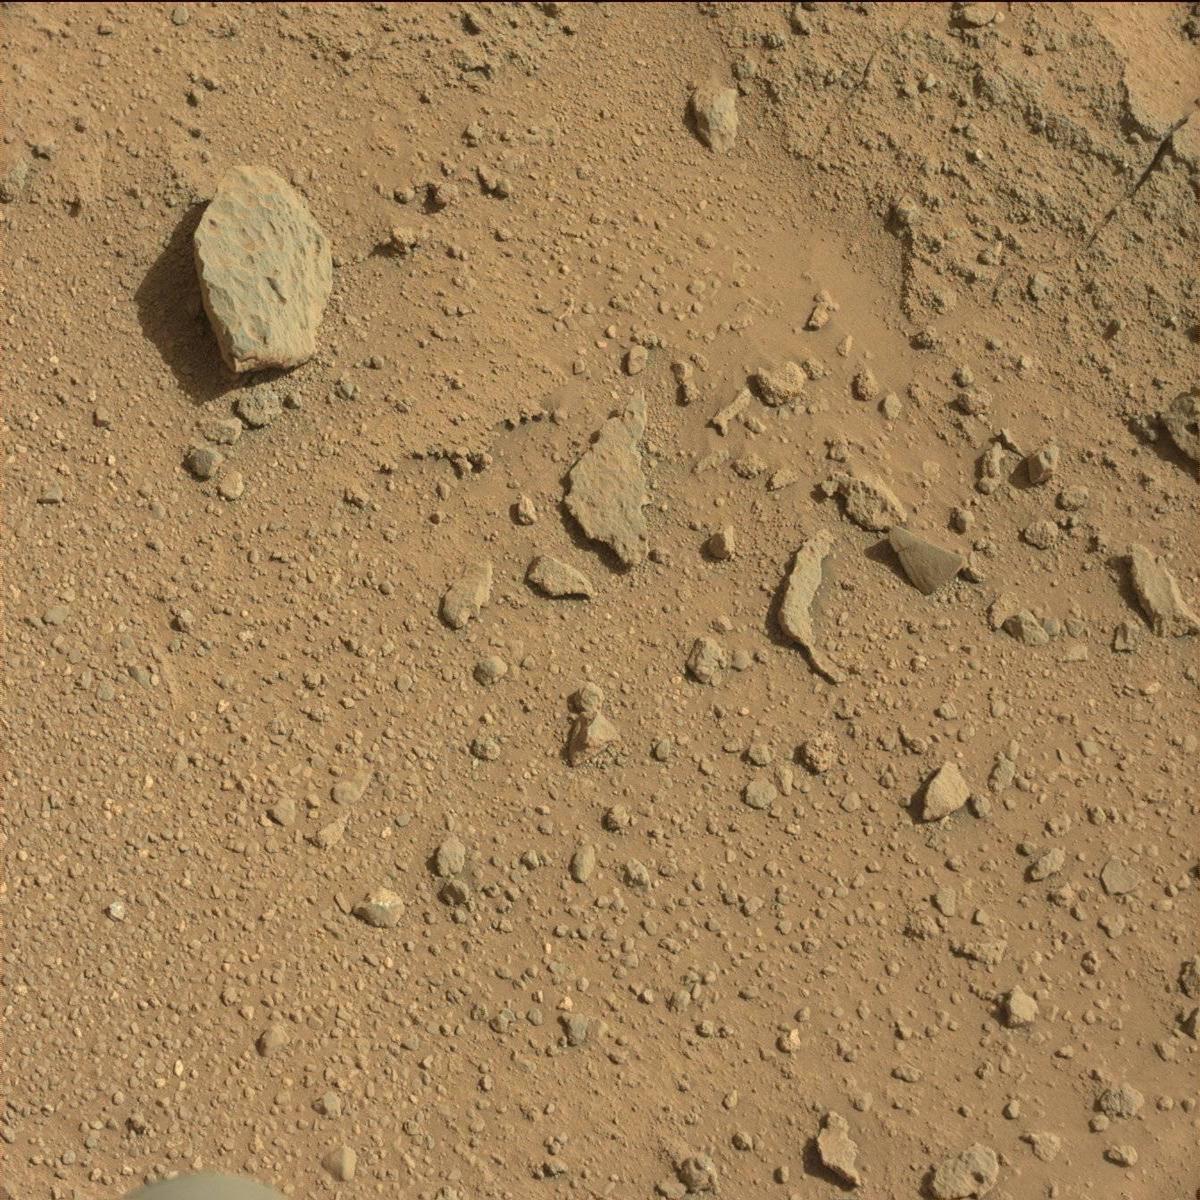
Terrain classes present: Bedrock, Rock, Rover, Sand / Soil